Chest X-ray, AP view. Patient: 49 years old, sex F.
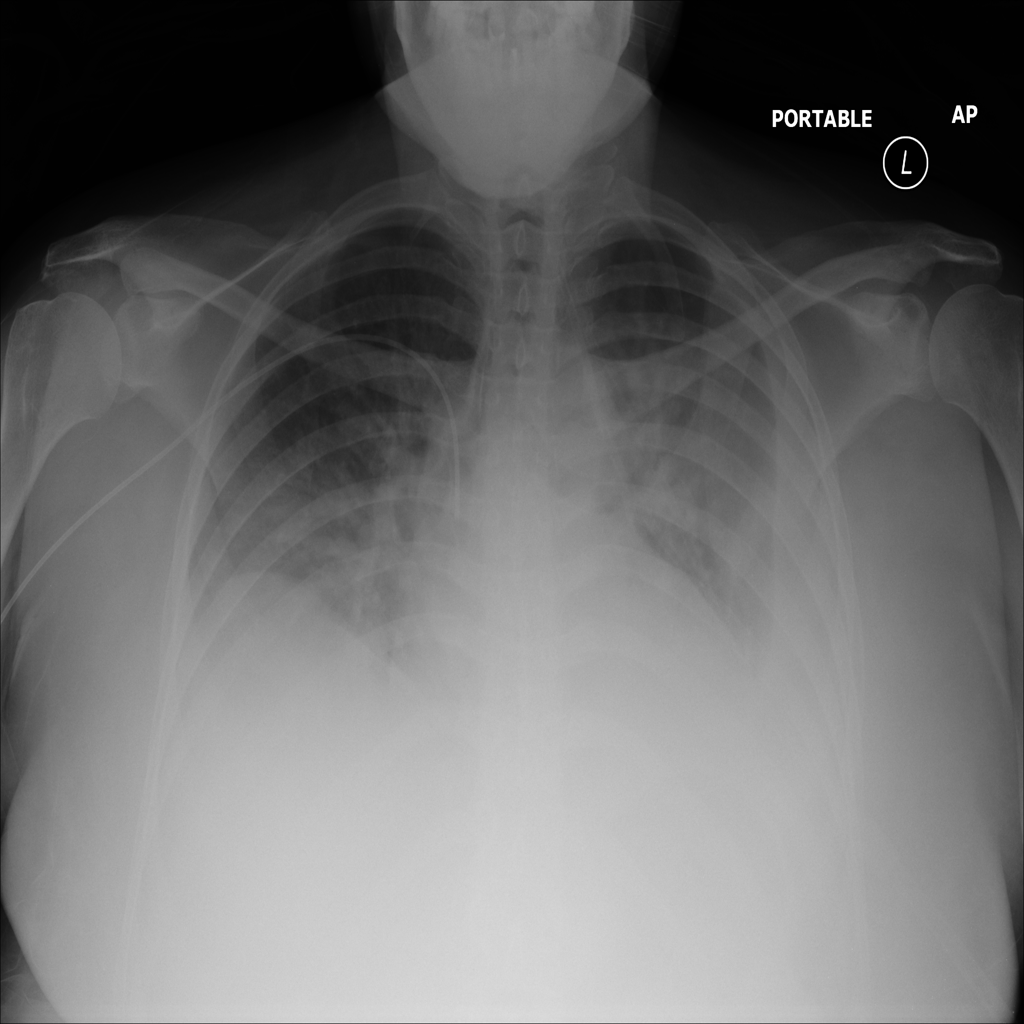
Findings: Effusion, Infiltration